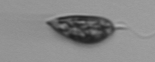
Label: Prorocentrum_triestinum